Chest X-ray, PA view. Patient: 39 years old, sex F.
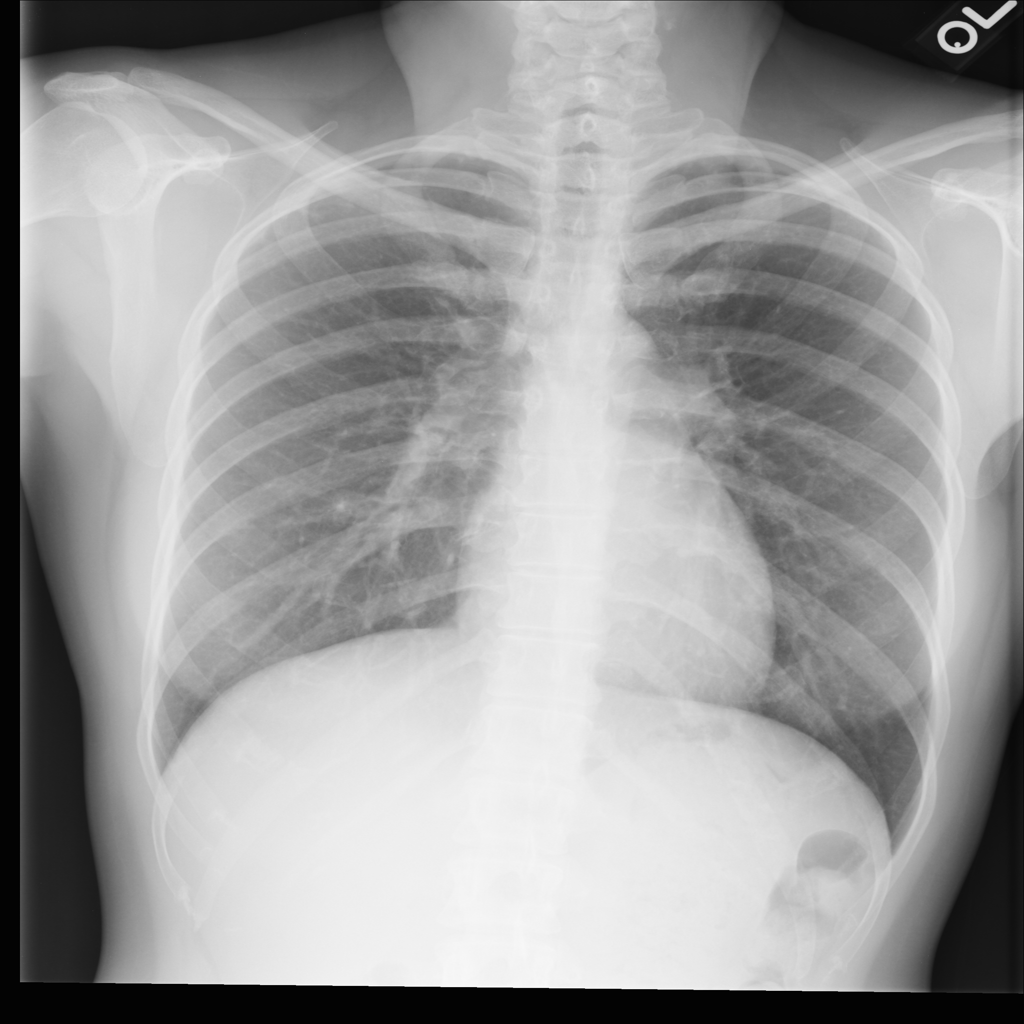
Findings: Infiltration